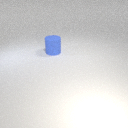
large blue rubber cylinder